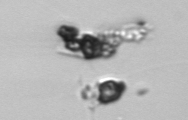
Label: Thalassiosira_TAG_external_detritus